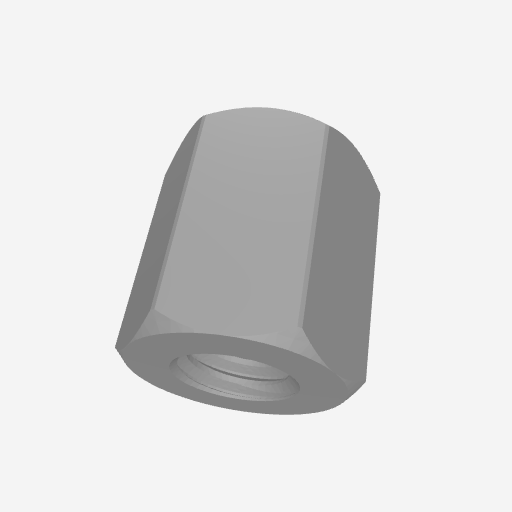
Part: Standoff8RID8